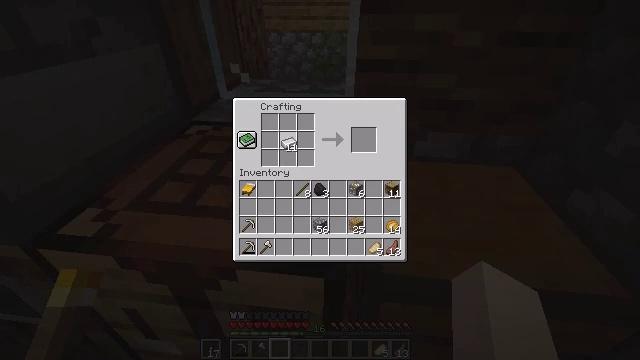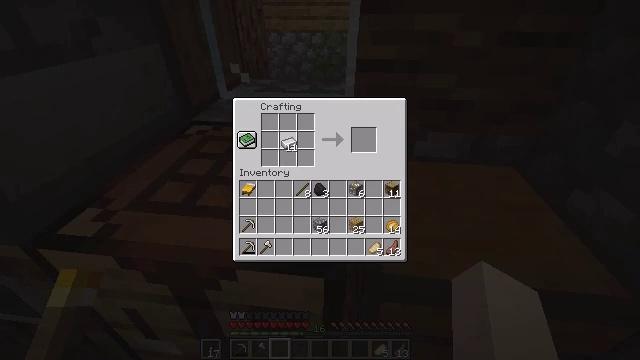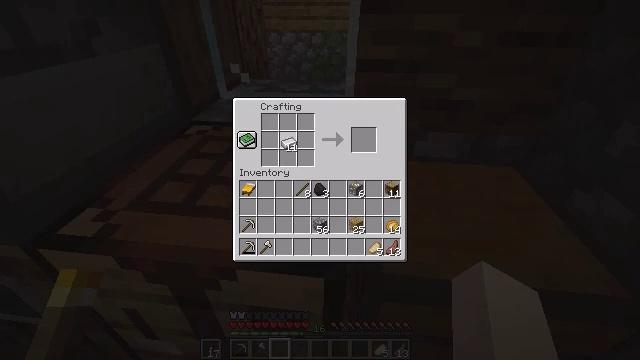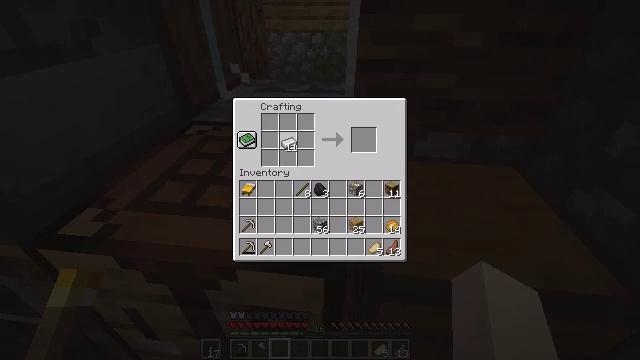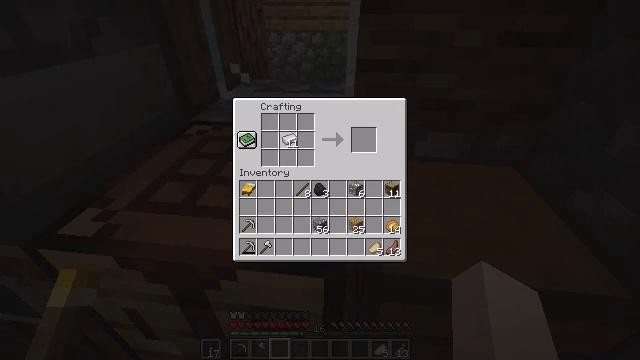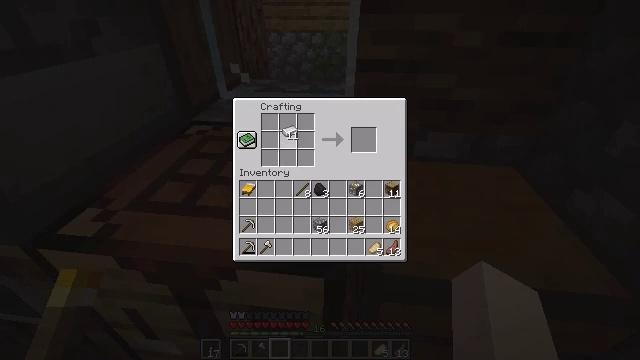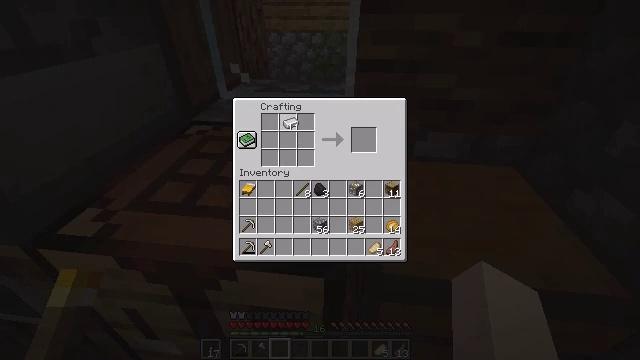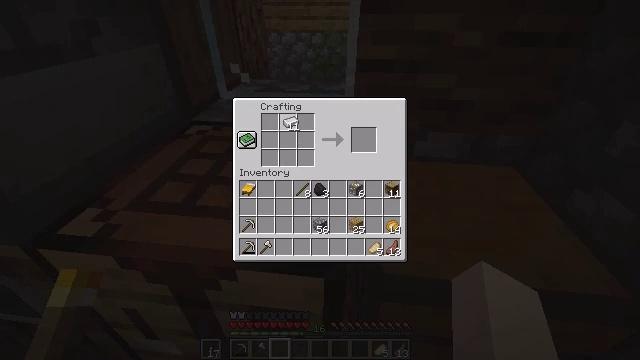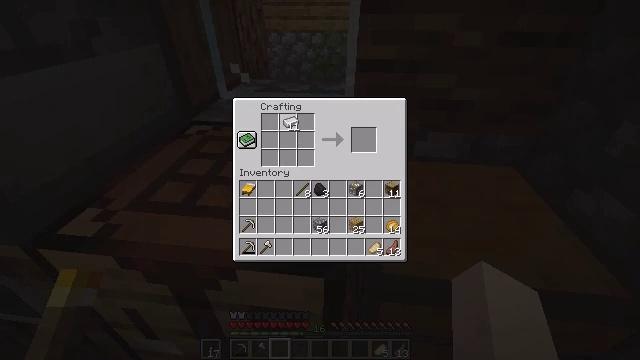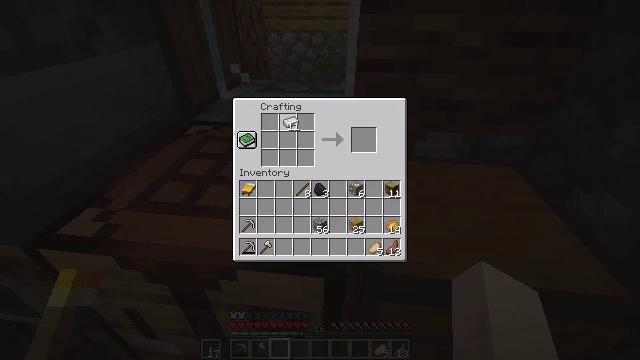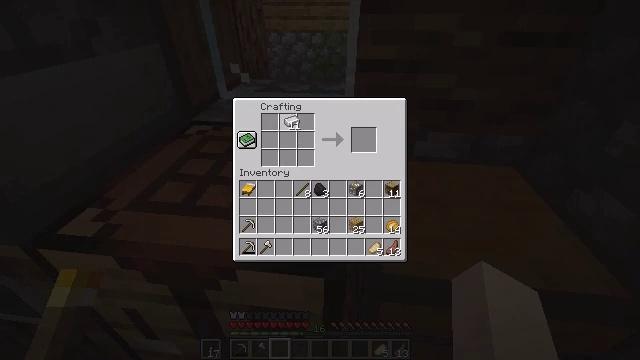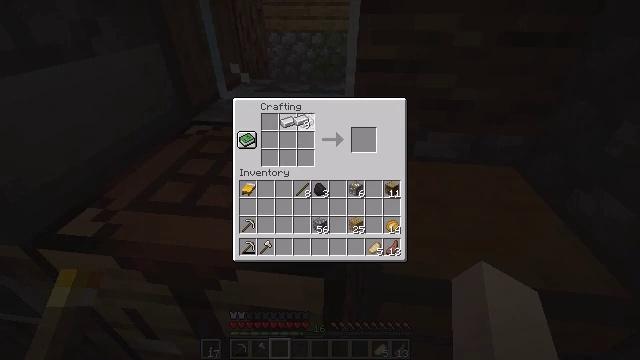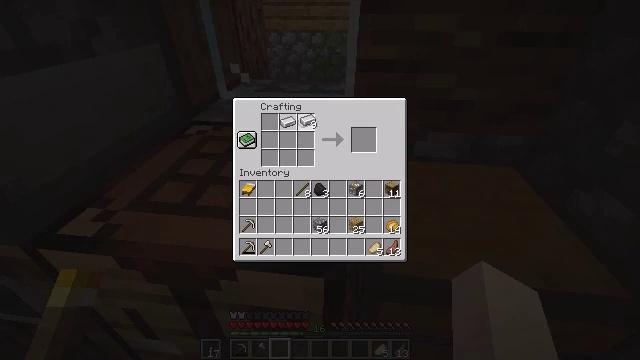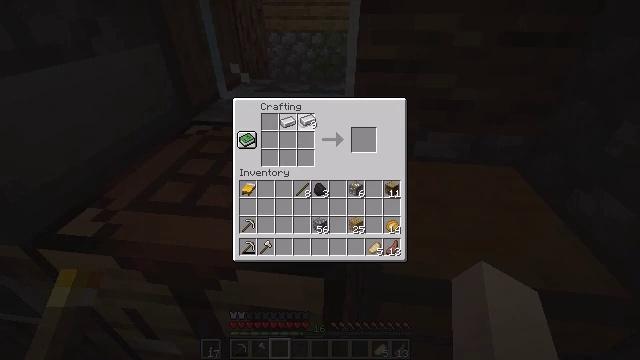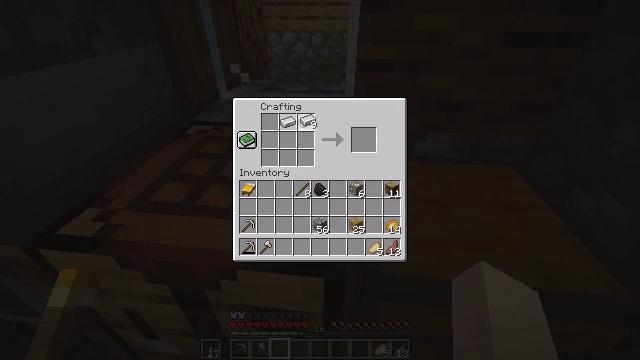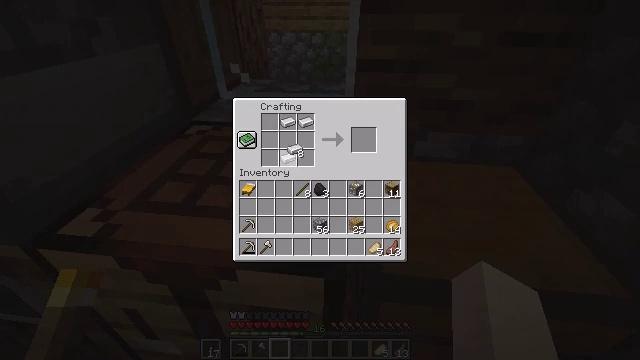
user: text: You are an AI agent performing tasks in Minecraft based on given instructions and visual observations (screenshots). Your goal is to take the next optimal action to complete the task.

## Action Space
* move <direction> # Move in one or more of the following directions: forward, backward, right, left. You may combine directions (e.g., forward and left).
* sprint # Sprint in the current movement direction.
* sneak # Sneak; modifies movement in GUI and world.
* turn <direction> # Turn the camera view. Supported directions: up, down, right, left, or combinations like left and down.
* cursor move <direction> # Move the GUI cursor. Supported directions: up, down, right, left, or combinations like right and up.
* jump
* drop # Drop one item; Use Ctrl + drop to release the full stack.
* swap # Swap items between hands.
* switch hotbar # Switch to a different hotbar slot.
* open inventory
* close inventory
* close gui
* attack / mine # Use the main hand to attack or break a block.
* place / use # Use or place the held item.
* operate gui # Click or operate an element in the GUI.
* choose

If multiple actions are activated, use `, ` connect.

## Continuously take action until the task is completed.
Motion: motion action
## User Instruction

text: Use a crafting table to make a smithing table.
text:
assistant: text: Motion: no_op
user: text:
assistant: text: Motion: no_op
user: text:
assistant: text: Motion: no_op
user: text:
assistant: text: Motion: no_op
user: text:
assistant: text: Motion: cursor move up
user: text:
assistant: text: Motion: cursor move up
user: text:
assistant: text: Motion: no_op
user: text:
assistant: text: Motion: choose
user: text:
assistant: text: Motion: choose
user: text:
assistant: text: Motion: choose
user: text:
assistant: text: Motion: cursor move right, choose
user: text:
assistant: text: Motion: cursor move right, choose
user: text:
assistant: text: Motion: choose
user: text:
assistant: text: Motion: choose
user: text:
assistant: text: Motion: cursor move left and down
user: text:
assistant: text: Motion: cursor move left and down
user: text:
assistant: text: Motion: cursor move down
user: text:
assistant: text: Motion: no_op
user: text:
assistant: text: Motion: no_op
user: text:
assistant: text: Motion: no_op
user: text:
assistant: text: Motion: no_op
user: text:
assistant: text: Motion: operate gui
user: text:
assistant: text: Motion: operate gui
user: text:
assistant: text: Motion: no_op
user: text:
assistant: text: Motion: cursor move right
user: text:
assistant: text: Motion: cursor move right
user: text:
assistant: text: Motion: cursor move right
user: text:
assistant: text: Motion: cursor move right
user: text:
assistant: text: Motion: cursor move right
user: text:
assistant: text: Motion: no_op